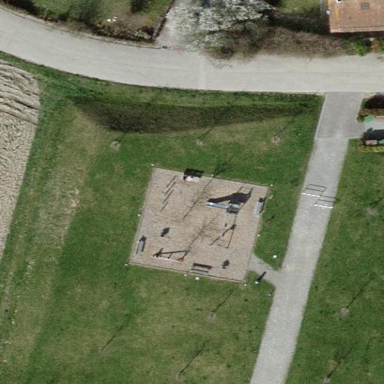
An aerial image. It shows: Playground area for leisure land.